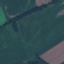
Land use / land cover class: AnnualCrop